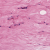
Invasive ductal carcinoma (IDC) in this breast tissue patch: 0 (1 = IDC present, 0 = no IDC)